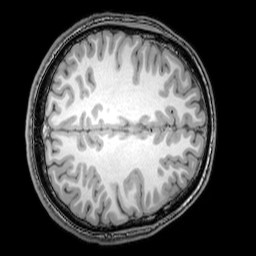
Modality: T1w
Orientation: axial
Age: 21
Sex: male
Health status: healthy
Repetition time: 0.081 s
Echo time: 0.037 s